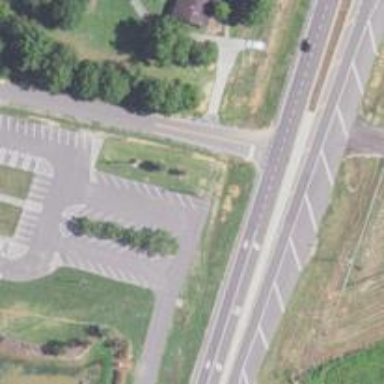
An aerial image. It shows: Stop road.